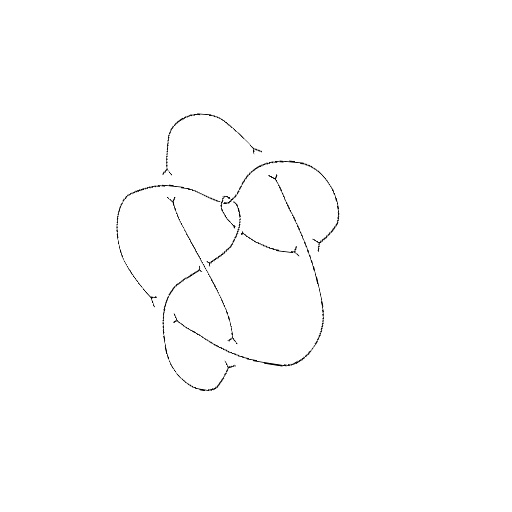
Crossing number: 9